Interaction volume radius: 10 \u00c5
Interaction volume height: 15 \u00c5
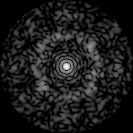
Disorder parameter: 0.7426